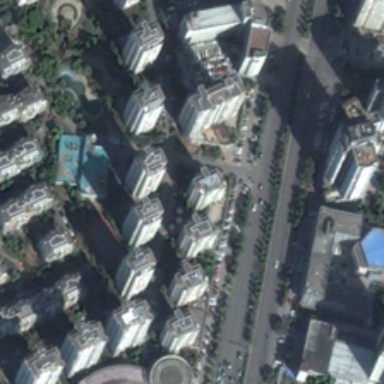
Some buildings and green trees are in a commercial area .